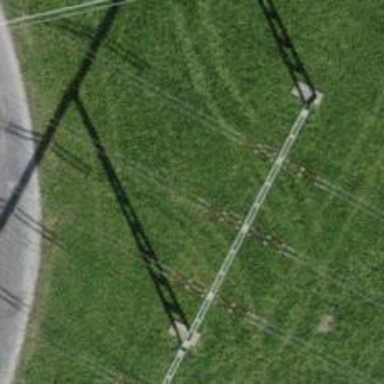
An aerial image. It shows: Insulator used in power equipment.